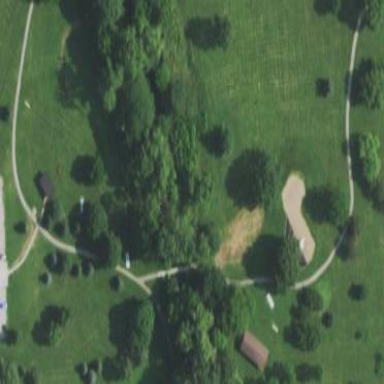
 perfect for leisurely sports activities."